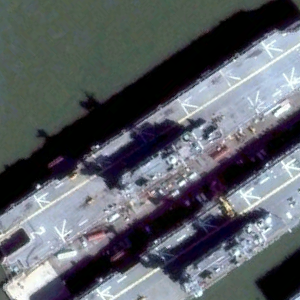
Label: assault